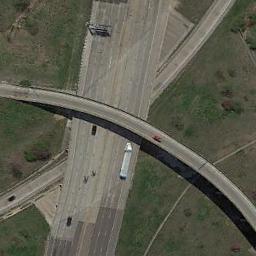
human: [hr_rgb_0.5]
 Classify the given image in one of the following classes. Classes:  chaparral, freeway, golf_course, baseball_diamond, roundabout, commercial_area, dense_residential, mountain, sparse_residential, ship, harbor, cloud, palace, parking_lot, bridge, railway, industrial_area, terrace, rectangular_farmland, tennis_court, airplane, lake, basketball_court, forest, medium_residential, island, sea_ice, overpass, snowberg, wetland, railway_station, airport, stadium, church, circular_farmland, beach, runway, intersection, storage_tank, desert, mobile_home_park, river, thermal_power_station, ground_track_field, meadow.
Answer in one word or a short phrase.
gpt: overpass